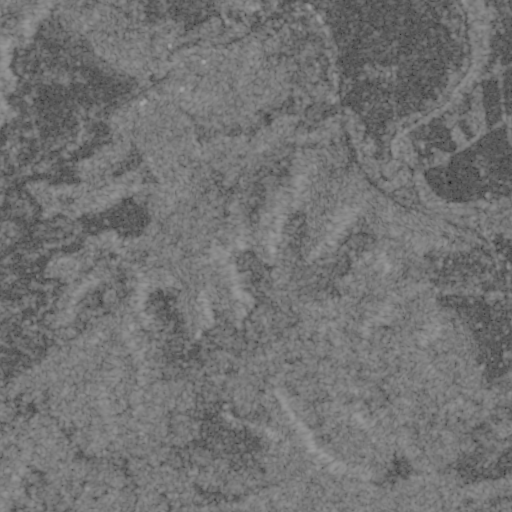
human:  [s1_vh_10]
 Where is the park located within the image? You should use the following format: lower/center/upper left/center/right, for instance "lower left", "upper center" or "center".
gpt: The park is located in the lower left of the image.
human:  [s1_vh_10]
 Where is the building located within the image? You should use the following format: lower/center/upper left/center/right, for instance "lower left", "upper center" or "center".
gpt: The building is located in the upper center of the image.
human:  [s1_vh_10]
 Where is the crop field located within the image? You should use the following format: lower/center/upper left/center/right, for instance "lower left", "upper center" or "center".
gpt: There is no crop field in the image.

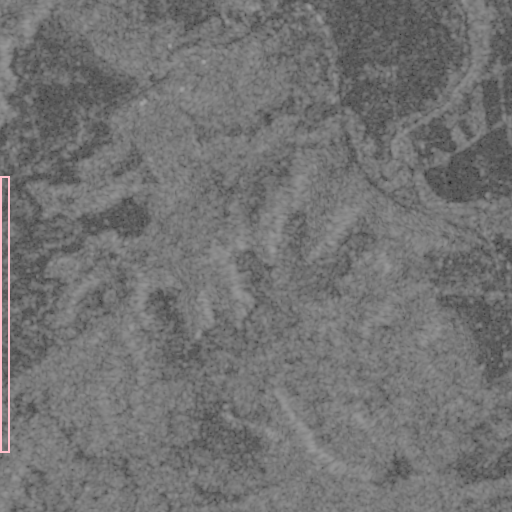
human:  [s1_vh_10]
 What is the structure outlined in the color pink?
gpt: The structure outlined in pink is a park.
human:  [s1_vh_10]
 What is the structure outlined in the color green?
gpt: There is no green outline.